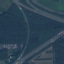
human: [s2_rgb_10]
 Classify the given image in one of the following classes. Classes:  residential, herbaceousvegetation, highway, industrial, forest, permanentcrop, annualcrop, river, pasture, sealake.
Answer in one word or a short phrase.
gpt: Highway